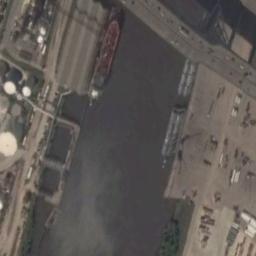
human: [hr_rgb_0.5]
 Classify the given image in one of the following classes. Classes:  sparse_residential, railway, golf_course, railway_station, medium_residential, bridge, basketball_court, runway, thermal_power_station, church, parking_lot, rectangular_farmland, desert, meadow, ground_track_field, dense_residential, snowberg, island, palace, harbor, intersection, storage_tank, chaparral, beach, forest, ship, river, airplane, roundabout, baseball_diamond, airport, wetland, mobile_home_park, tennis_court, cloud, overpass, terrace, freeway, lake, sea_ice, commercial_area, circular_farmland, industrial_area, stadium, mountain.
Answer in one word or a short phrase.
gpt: ship